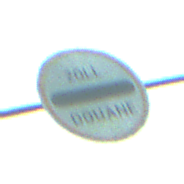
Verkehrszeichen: Zollstelle
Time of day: MorningAfternoon
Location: Roofed (Special)
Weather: PartlyCloudy
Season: NotSpecified
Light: Natural